Question: If context menu is added to jqGrid using <URL> and text filed inline editing is used, textbox standard context menu is not available, it is replace with jqGrid context menu.
How to add standard textbox context menu commands ( Undo, Cut, Copy, Paste, Delete, Select all ) to jqGrid conext menu or how to show standard context menu for textbox inline editing?
On inline edit, if standard menu is opened by right clicking on yellow background or in autocomplete box and after that standard browser context menu is opened, custom menu is not closed, two menus appear.

How to fix this ?
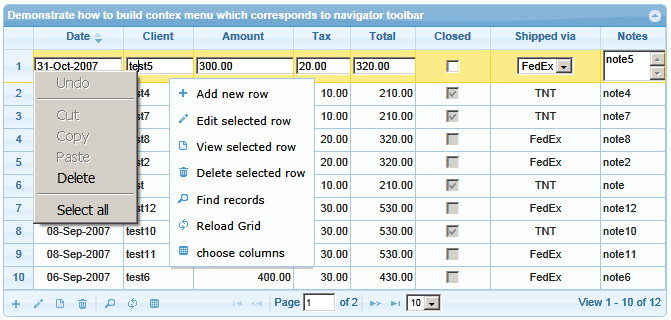
Answer: It's not easy to implement in context menu commands like "Copy", "Paste", ... so I decide to modify my demo from <URL> the context menu appears only if the page contains no selected text.
The first problem is that the original code of the 'jquery.contextmenu.js' contains the following code fragment:
'''
$(this).bind('contextmenu', function(e) {
// Check if onContextMenu() defined
var bShowContext = (!!hash[index].onContextMenu) ? hash[index].onContextMenu(e) : true;
if (bShowContext) display(index, this, e, options);
return false;
});
'''
So the 'contextmenu' handler return always 'false' and prevent creating of the standard context menu. I fix the code to the following (you can download full modified code <URL>:
'''
$(this).bind('contextmenu', function(e) {
// Check if onContextMenu() defined
var bShowContext = (!!hash[index].onContextMenu) ? hash[index].onContextMenu(e) : true;
currentTarget = e.target;
if (bShowContext) {
display(index, this, e, options);
return false;
}
});
'''
The code of 'createContexMenuFromNavigatorButtons' functions described <URL> I modified
'''
onContextMenu: function (e) {
var rowId = $(e.target).closest("tr.jqgrow").attr("id"), p = grid[0].p, i,
lastSelId;
if (rowId && getSelectedText() === '') {
...
return true;
} else {
return false; // no contex menu
}
}
'''
to use 'getSelectedText()' and to create the context menu only if no text is selected. As the result you will be see your custom context menu only if no text is selected and see the standard context menu (which depend on web browser) if the text selection exist:

: I modified my bug report about 'jquery.contextmenu.js' with <URL> based on the answer. I hope that the changes will be soon in the main code of 'jquery.contextmenu.js' included in the 'plugins' subdirectory.
: How you can see <URL> and in included in the jqGrid 4.3.
: If you want to have the standard context menu for all '<input type="text" ...>', '<input type="textarea" ...>' and '<textarea ...>' elements you should just modify a little the code inside of 'onContextMenu' callback. For example
'''
onContextMenu: function (e) {
var p = grid[0].p, i, lastSelId,
$target = $(e.target),
rowId = $target.closest("tr.jqgrow").attr("id"),
isInput = $target.is(':text:enabled') ||
$target.is('input[type=textarea]:enabled') ||
$target.is('textarea:enabled');
if (rowId && !isInput && getSelectedText() === '') {
...
'''
see one more <URL> where inline editing will be activate by double-click.